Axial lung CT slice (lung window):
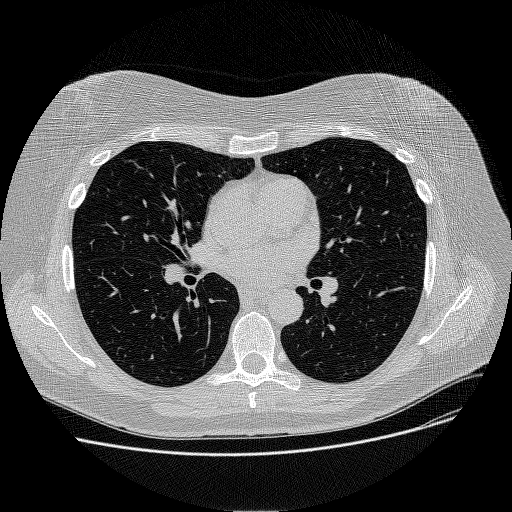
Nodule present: no